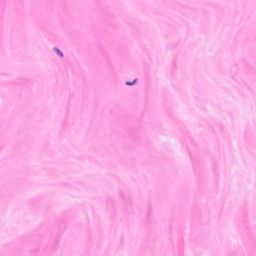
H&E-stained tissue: Breast